Current action and preconditions to check: path_clear

Your task: For each precondition in the list above, predict whether it will hold at this action.

Consider the current scene as observed from the mobile robot's camera, and analyze the predicted future states of all dynamic agents (e.g., people, animals, vehicles, or any moving entities) within the NEXT SECOND.

IMPORTANT: Only answer "very likely" if you are absolutely certain—based on strong, clear evidence—that a dynamic agent will violate the precondition in the predicted future state. Do NOT answer "very likely" for unlikely, ambiguous, or low-probability risks.

Ask yourself for each precondition: Is there a high probability, with clear and convincing evidence, that the predicted future states of any dynamic agent will interfere with the predicted future state of the currently executing action within the NEXT SECOND, causing that precondition to fail?

Assess the risk level based on these predictions. Use "likely" or "very likely" if motions create a clear risk of interference.

Use "neutral" or "improbable" if agents are nearby but their predicted paths are clearly diverging or non-conflicting.

Failure Risk Categories: "very improbable", "improbable", "neutral", "likely", "very likely"

Answer Format: Output ONLY the probability_of_failure value from these categories: "very improbable", "improbable", "neutral", "likely", "very likely"

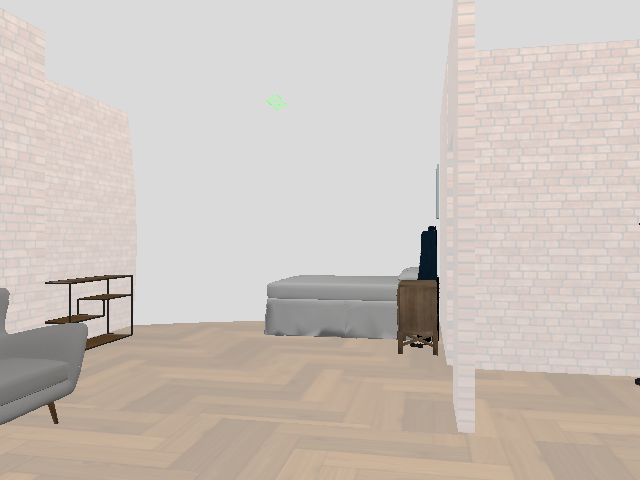

Answer: very improbable